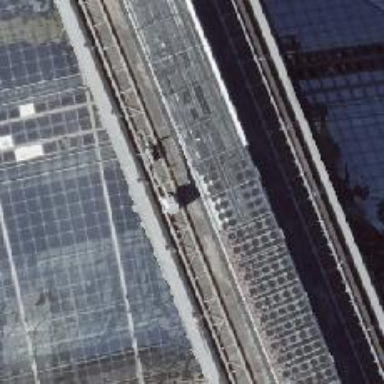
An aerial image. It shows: Close-up of railway platform edge.